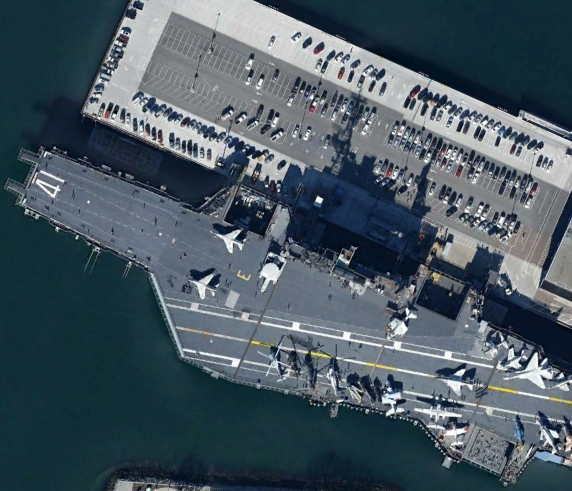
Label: Midway-class_aircraft_carrier